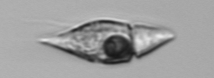
Label: Amphidinium